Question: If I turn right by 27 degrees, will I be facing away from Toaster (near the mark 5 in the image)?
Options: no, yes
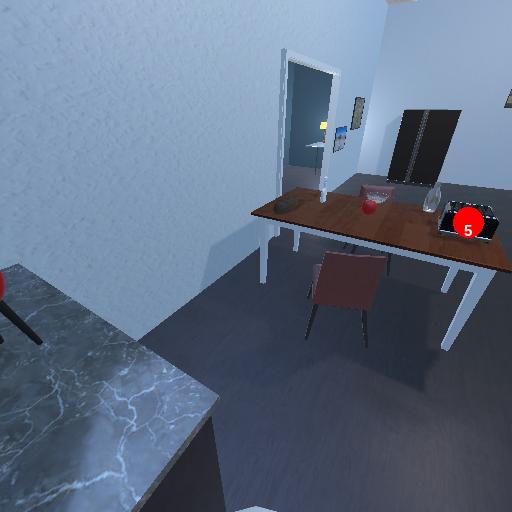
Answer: no